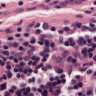
Metastatic tissue present: no